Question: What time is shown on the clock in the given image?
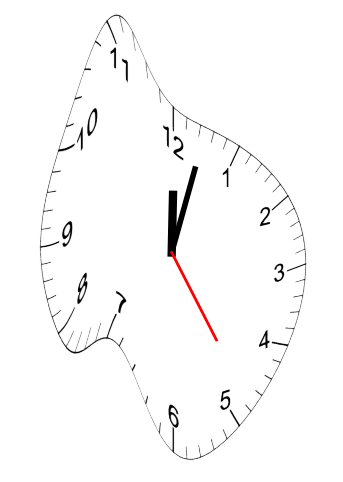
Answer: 12:02:24